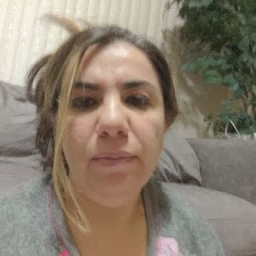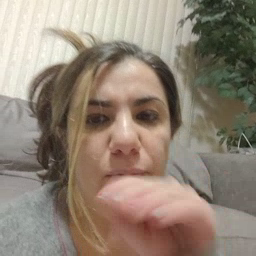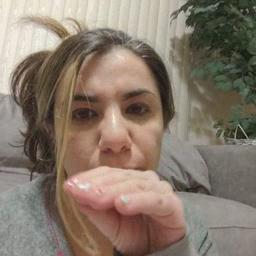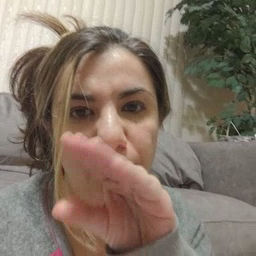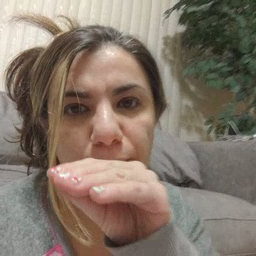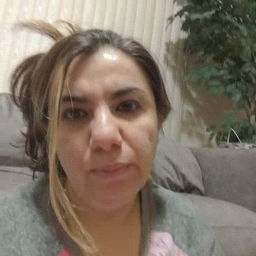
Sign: duck